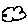
Label: cloud